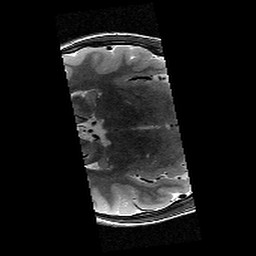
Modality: T2w
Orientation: axial
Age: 12
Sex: male
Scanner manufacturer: siemens
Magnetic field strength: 3 T
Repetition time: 9.23 s
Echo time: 0.067 s